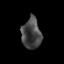
Tissue: prostate
Cell type: T cells
Senescence score: 0.3073
Nuclear area (px): 581
Mean DAPI intensity: 70.141